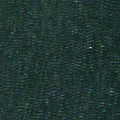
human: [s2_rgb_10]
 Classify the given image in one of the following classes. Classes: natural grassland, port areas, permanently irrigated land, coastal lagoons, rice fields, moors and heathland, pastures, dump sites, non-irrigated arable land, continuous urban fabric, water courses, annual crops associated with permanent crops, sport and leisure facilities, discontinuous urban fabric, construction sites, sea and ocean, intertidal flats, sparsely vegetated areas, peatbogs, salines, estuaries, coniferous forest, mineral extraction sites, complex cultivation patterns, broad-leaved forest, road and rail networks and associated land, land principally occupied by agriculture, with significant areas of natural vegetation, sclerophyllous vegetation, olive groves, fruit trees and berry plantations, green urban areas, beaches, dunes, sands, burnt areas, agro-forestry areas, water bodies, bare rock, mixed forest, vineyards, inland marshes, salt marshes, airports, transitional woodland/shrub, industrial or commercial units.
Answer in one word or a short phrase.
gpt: sea and ocean